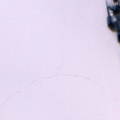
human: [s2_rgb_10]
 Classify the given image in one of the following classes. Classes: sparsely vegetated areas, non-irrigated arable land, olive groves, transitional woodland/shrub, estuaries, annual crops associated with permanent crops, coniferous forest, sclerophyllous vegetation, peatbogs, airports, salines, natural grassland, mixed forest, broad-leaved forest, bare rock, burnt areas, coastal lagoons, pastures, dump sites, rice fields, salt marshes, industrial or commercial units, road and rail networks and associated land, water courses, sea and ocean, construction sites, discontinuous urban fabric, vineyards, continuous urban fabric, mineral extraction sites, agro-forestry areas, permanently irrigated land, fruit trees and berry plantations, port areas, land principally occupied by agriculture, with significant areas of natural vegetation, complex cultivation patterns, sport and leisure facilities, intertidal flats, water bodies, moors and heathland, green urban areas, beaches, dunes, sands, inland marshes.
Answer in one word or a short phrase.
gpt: transitional woodland/shrub, water bodies